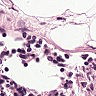
Metastatic tissue present: no